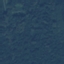
Land use / land cover: Forest